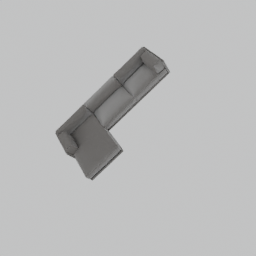
Label: furniture